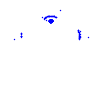
Particle: electron